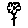
Label: flower